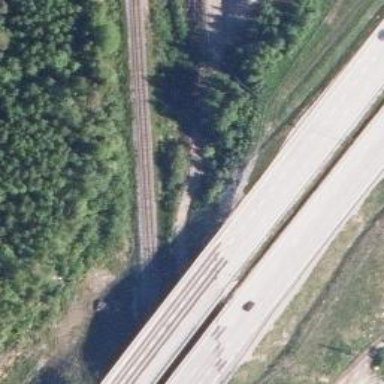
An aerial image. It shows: Railway track of B1 class.